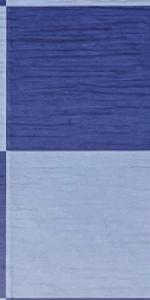
Label: Empty